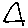
Label: triangle